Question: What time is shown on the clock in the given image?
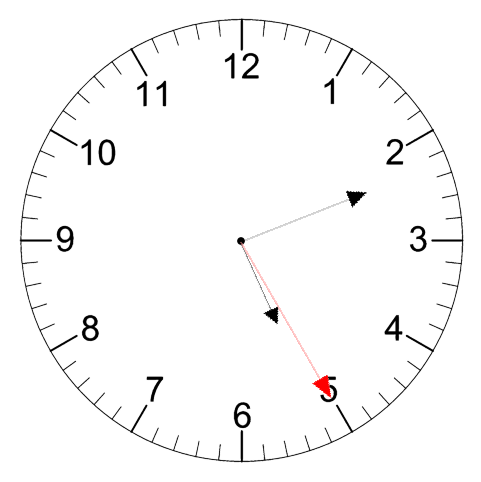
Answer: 05:11:25